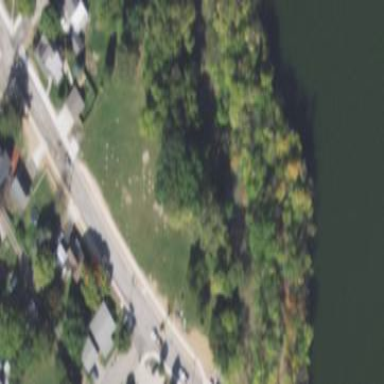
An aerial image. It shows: Cemetery.